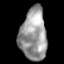
Tissue: lung
Cell type: Others
Senescence score: 0.5939
Nuclear area (px): 1358
Mean DAPI intensity: 153.638